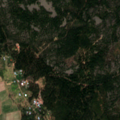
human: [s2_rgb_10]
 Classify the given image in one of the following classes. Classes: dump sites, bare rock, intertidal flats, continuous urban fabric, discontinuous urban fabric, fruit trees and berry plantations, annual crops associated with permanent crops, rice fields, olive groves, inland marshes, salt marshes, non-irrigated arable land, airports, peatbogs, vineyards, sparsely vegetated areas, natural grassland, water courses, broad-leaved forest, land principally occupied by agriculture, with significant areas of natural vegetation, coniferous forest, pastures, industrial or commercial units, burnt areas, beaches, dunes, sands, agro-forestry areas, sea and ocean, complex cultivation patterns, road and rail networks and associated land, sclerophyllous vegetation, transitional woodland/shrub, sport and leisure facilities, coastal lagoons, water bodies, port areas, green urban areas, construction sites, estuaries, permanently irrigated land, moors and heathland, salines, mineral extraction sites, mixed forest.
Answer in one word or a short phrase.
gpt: non-irrigated arable land, coniferous forest, mixed forest, transitional woodland/shrub